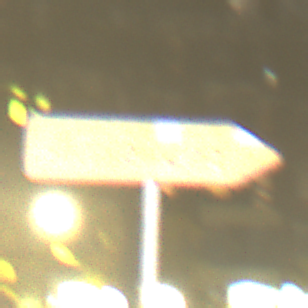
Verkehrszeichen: UmleitungswegweiserRechtsweisend
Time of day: Night
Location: Outdoor (Urban)
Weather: Clear
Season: NotSpecified
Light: Artificial